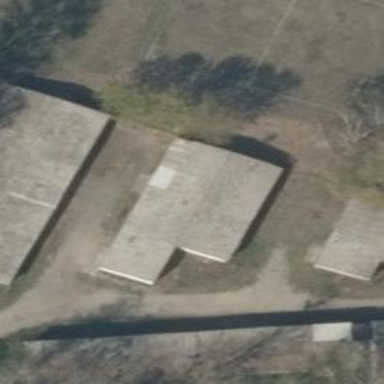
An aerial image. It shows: Group of garages.